Question: I'm sure this is something stupid but it's kicking my ass. I'm getting ArgumentError (wrong number of arguments (1 for 5)) but the header and the method call match as far as I can see.
Error Page (Photo)

Error Page (Text, Same as photo)
'''
ArgumentError in MessageServiceController#put
wrong number of arguments (1 for 5)
Extracted source (around line #14):
end
def storeMessage(from_host, to_host, service, message, arguments)
$fh = from_host
$th = to_host
Rails.root: -------------------------
Application Trace | Framework Trace | Full Trace
app/helpers/message_service_helper.rb:14:in 'storeMessage'
app/controllers/message_service_controller.rb:20:in 'put'
Request
Parameters:
{"message"=>"9,
9,
9,
9,
9,
9"}
Started GET "/message_service/put?message=9,9,9,9,9,9" for 127.0.0.1 at 2015-03-01 14:04:53 +0000
Processing by MessageServiceController#put as HTML
Parameters: {"message"=>"9,9,9,9,9,9"}
Completed 500 Internal Server Error in 1ms
ArgumentError (wrong number of arguments (1 for 5)):
app/helpers/message_service_helper.rb:14:in 'storeMessage'
app/controllers/message_service_controller.rb:22:in 'put'
'''
This is my controller where the call is made.
'''
class MessageServiceController < ApplicationController
include MessageServiceHelper
def put
$messageSplit = params[:message].split(",")
$to_host = $messageSplit[0]
$from_host = $messageSplit[1]
$service = $messageSplit[2]
$message = $messageSplit[3]
$arguments = $messageSplit[4]
storeMessage(from_host:$from_host, to_host:$to_host, service:$service, message:$message, arguments:$arguments)
render :layout => false
end
'''
This is my helper where the method is implemented. I have other methods in the same helper that are called from the same controller without issue.
'''
def storeMessage(from_host, to_host, service, message, arguments)
Message.create(from_host:from_host, to_host:to_host, service:service, message:message, arguments:arguments)
end
'''
I can't see any problem but I've been trying to figure this out for a day. Note I have looked at the other questions about wrong number of arguments and they seem to be different issues.
Thanks for any help.
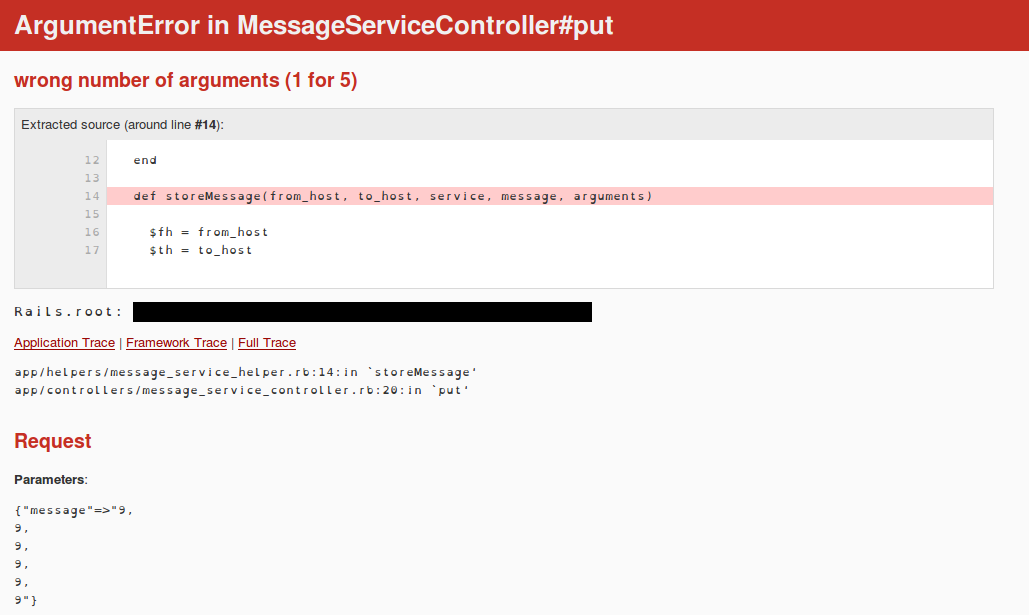
Answer: Your error says you are giving one argument to a method that expects five: 'storeMessage' is defined as requiring five parameters, but when you call it on your controller, you are passing only :
'''
storeMessage(from_host:$from_host, to_host:$to_host, service:$service, message:$message, arguments:$arguments)
'''
Change your call like this:
'''
storeMessage($from_host, $to_host, $service, $message, $arguments)
'''
And you'll see the error go away.
From your code, I think you are mixing Ruby syntax with other language's such as, maybe, PHP. I suggest you have a look at the <URL>, which I'm quite sure that you don't need/want to do.